Question: This is the UI I'm working on:

I'm trying to get the buttons at the bottom to be anchored to the bottom of the screen but in order to do this, It seems I need to have a hard-coded height for the
'''
<LinearLayout>
<GridLayout></GridLayout>
<GridLayout></GridLayout>
</LinearLayout>
'''
What we see in the image is '305dip'. If I increase that to e.g. '335dip' it's aligned with the bottom correctly, but I know this isn't right. However, if I set the 'LinearLayout''s height to 'match_parent', e.g.
'''
<LinearLayout
android:layout_width="match_parent"
android:layout_height="match_parent"
'''
it pushes the buttons in the red box right off the bottom of the screen.
I need a way for the keypad to fill exactly as much space as it needs to, and keep the correct buttons anchored at the bottom of the screen at all times. How can I do this?
This is my layout definition:
'''
<?xml version="1.0" encoding="utf-8"?>
<LinearLayout xmlns:android="http://schemas.android.com/apk/res/android"
xmlns:tools="http://schemas.android.com/tools"
android:layout_width="match_parent"
android:layout_height="match_parent"
android:background="#ffffff"
tools:context=".FullscreenActivity"
android:orientation="vertical"
android:paddingTop="0dip"
android:paddingBottom="0dip">
<TextView
android:id="@+id/keypadOutput"
android:layout_width="match_parent"
android:layout_height="70dip"
android:gravity="center_vertical"
android:keepScreenOn="true"
android:text="@string/dummy_content"
android:textColor="#000000"
android:textSize="25sp"
android:textStyle="bold"
android:background="@drawable/LCD"
android:paddingLeft="15dip"
android:layout_margin="5dip" />
<LinearLayout
android:layout_width="match_parent"
android:layout_height="305dip"
android:orientation="horizontal">
<GridLayout
android:layout_width="wrap_content"
android:layout_height="wrap_content"
android:layout_gravity="center"
android:columnCount="3"
android:orientation="horizontal">
<!-- 12 buttons -->
</GridLayout>
<GridLayout
android:layout_width="wrap_content"
android:layout_height="wrap_content"
android:layout_gravity="center"
android:columnCount="1"
android:orientation="horizontal">
<!-- 3 buttons -->
</GridLayout>
</LinearLayout>
<LinearLayout
android:layout_width="fill_parent"
android:layout_height="wrap_content"
android:layout_gravity="bottom"
android:gravity="bottom|center_horizontal"
android:orientation="horizontal">
<!-- 3 image buttons -->
</LinearLayout>
</LinearLayout>
'''
as per @Ascorbin's answer below, this was the solution:
'''
<RelativeLayout
android:layout_width="match_parent"
android:layout_height="match_parent"
android:orientation="horizontal"
android:gravity="center_horizontal">
<LinearLayout
android:layout_width="fill_parent"
android:layout_height="wrap_content"
android:orientation="horizontal"
android:gravity="center_horizontal"
android:layout_alignParentBottom="true">
<ImageButton
android:id="@+id/button_keypad"
android:layout_width="45dip"
android:layout_height="45dip"
android:background="@drawable/navigation_button"
android:src="@drawable/keypad_light" />
<ImageButton
android:id="@+id/button_unset"
android:layout_width="45dip"
android:layout_height="45dip"
android:background="@drawable/navigation_button"
android:src="@drawable/unset_light" />
<ImageButton
android:id="@+id/button_logs"
android:layout_width="45dip"
android:layout_height="45dip"
android:background="@drawable/navigation_button"
android:src="@drawable/logs_light" />
</LinearLayout>
</RelativeLayout>
'''
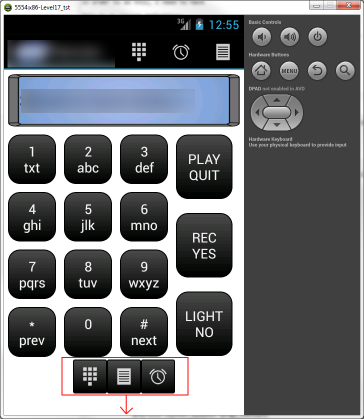
Answer: I don't think you do yourself a favor by hardvoding layout heights. I'd suggest to wrap your whole layout in a 'RelativeLayout' and anchor your buttons to the bottom with 'alighParentBottom="true"'.